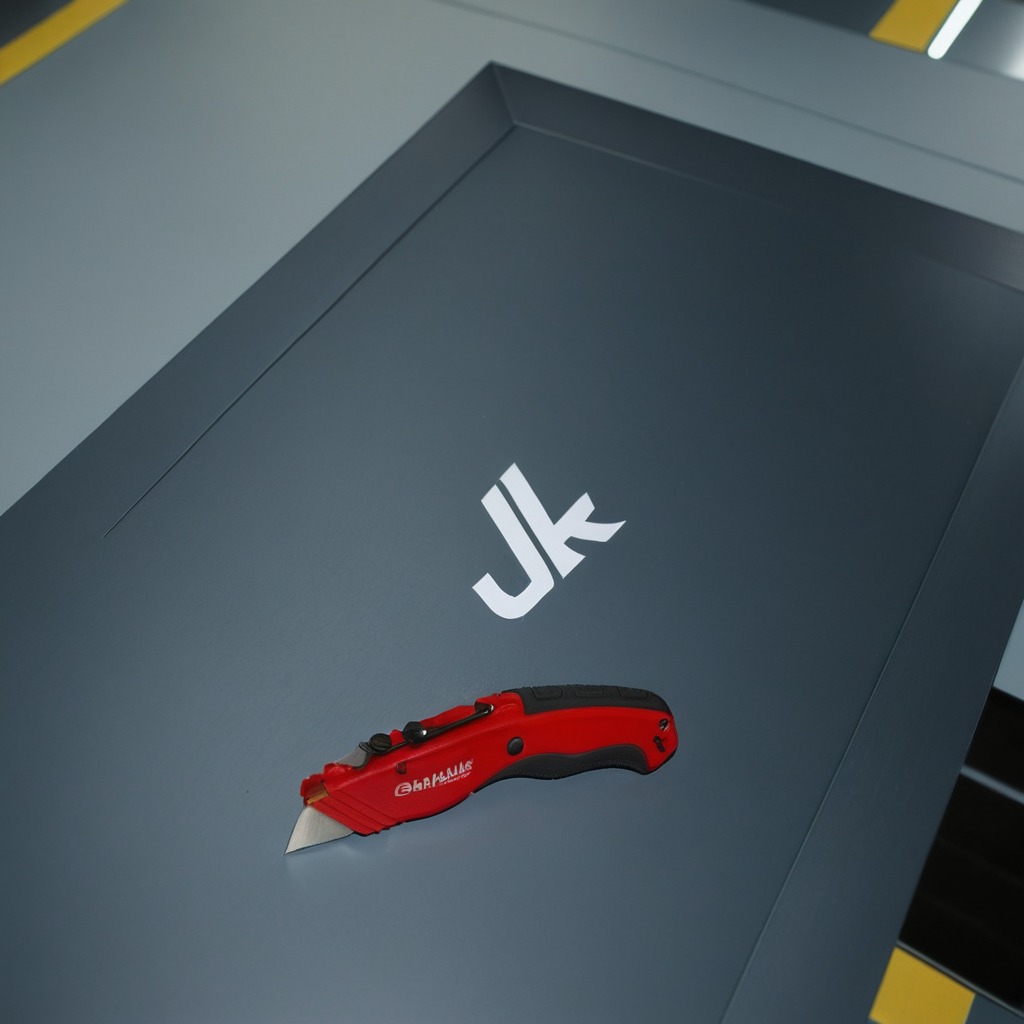
A utility knife lies on the toolbox surface in an airplane hangar workshop 8K.